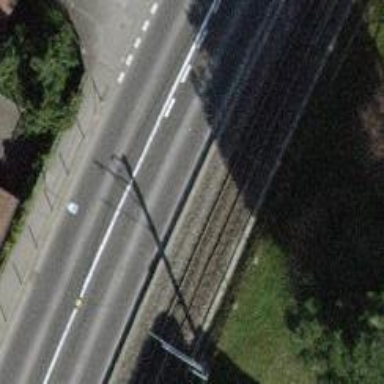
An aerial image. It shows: Narrow-gauge railway track with electrified contact line. The railway has one track.